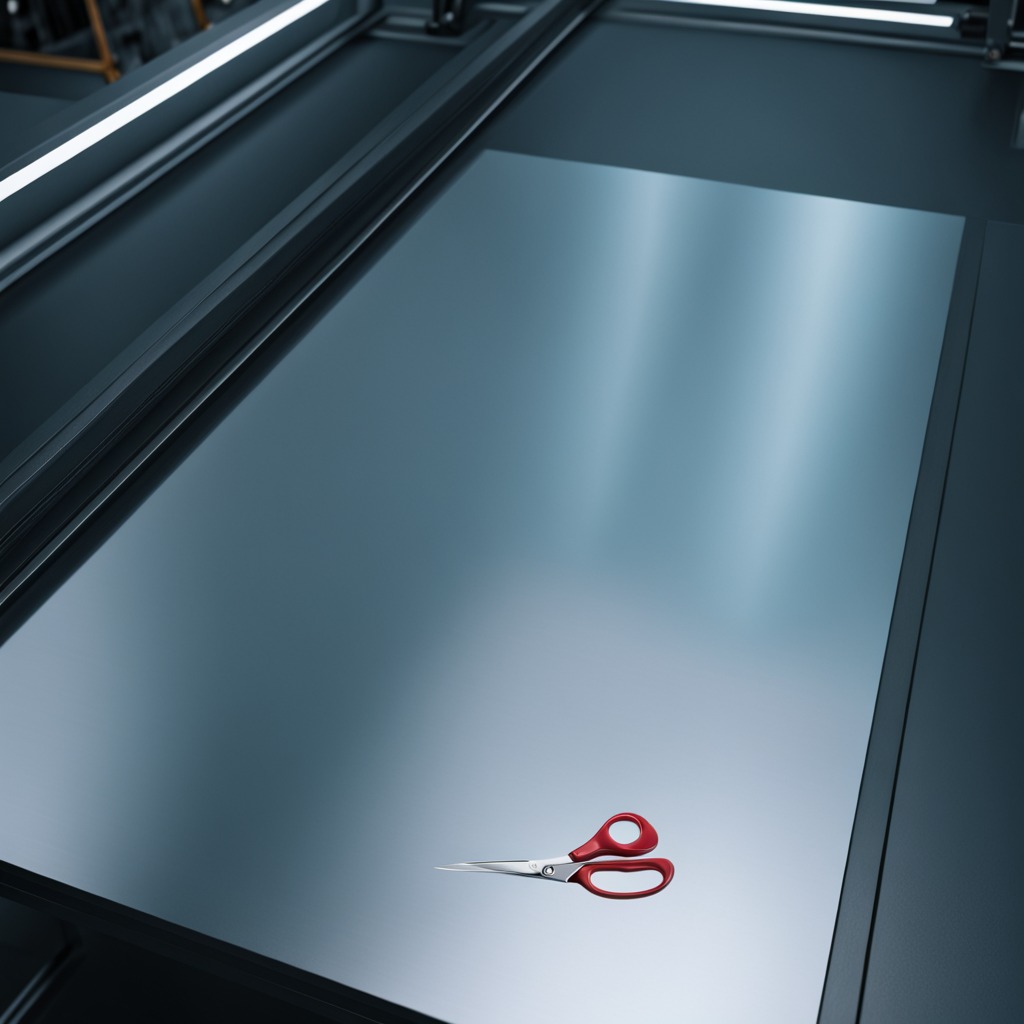
A scissor lying on the metal table in a machine shop under fluorescent lights.